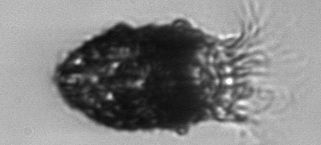
Label: Stenosemella_pacifica